Question: This is what i am trying to do in MATLAB but can't seem to get around achieving it

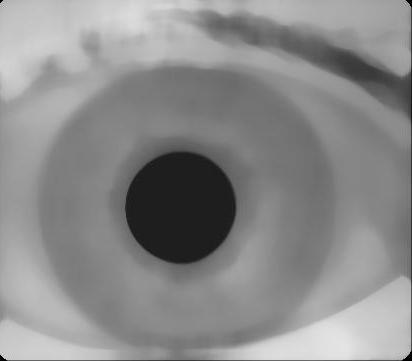
Answer: Here's a solution:
'''
img = imread('http://i.stack.imgur.com/tY3YE.jpg');
img = rgb2gray(img); %# transform jpeg color image to grayscale
minValue = min(img,[],2);
%# set the pixels equal to the minimum value to 1
bw = bsxfun(@eq,img,minValue);
'''
When I run this on the image you linked, I get

Which shows that there are plenty of border effects from median filtering. Removing the border 10 pixels, i.e. with
'''
img = img(10:end-9,10:end-9);
'''
and running the code again, I find

Which makes quite a bit more sense.